Question: How can I split the "month" and "day" date into two seperate pieces so I can place them under each other like this:

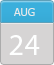
Answer: To obtain the current day you can:
'''
echo date('d');
'''
and for current month:
'''
echo date('m');
'''
in a short textual representation of a month, three letters:
'''
echo date('M');
'''
But if you have the date already in a string variable you can for day:
'''
echo date('d',strtotime('11/26/2011'));
'''
and for month:
'''
echo date('M',strtotime('11/26/2011'));
'''
For complete references of the functions:
- <URL>